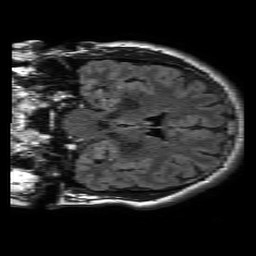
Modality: FLAIR
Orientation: coronal
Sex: male
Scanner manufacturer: philips
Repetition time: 11 s
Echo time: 0.125 s